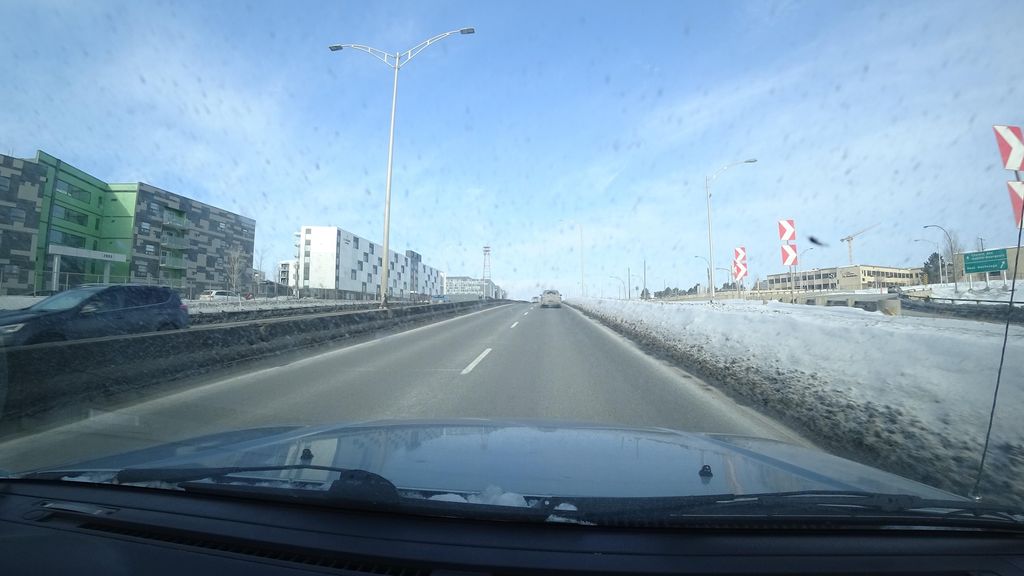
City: quebec_city